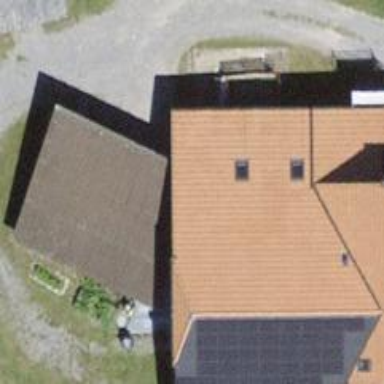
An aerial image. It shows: View of roof of building.